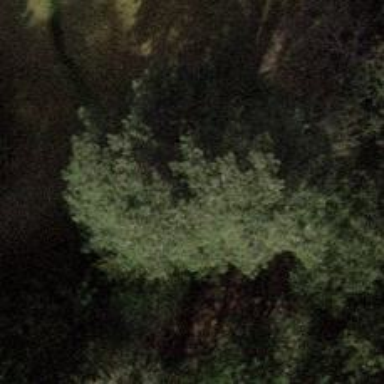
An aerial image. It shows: Evergreen tree with needle-leaved leaves.